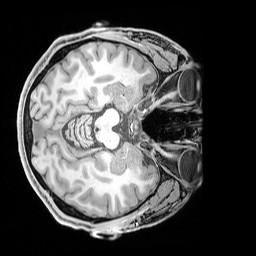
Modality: T1w
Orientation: axial
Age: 39
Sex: male
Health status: healthy
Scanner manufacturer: siemens
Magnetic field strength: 3 T
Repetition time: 1.65 s
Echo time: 0.00182 s